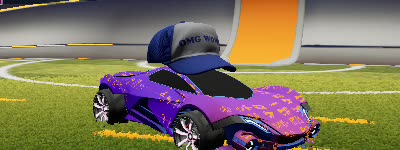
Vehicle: werewolf